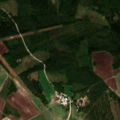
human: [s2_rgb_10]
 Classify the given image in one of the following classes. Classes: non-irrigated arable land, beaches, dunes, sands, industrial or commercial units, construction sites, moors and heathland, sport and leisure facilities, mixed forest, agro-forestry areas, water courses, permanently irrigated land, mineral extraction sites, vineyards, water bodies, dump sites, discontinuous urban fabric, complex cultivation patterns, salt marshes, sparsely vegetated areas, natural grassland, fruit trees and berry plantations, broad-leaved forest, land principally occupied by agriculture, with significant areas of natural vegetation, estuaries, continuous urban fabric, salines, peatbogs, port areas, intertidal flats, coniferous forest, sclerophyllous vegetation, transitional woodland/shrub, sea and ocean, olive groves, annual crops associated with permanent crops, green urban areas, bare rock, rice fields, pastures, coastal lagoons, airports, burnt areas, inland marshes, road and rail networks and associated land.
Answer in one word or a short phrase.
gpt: non-irrigated arable land, land principally occupied by agriculture, with significant areas of natural vegetation, coniferous forest, mixed forest